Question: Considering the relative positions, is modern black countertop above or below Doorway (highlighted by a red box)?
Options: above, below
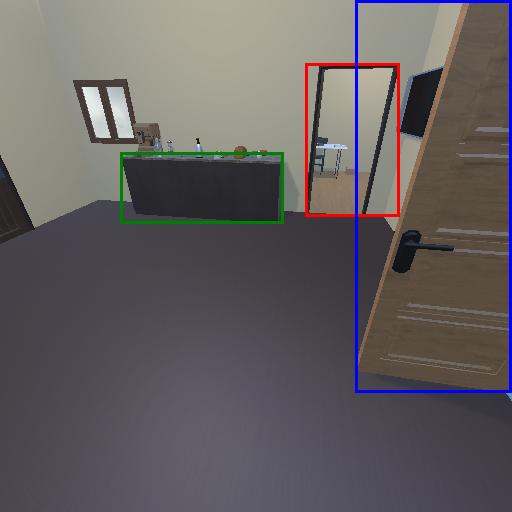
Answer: above